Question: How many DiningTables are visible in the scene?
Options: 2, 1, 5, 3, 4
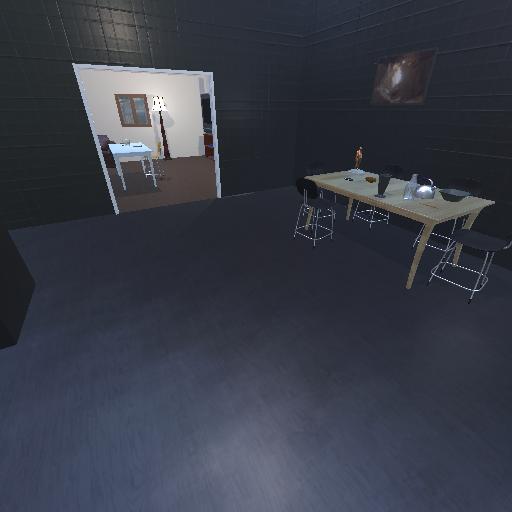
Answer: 2